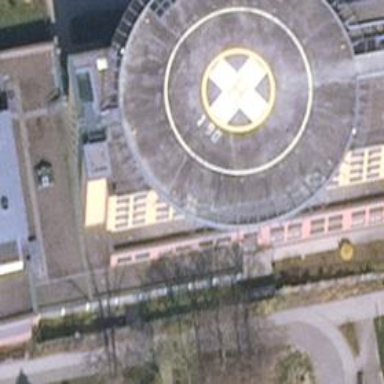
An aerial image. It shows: Image showing helipad at airport.